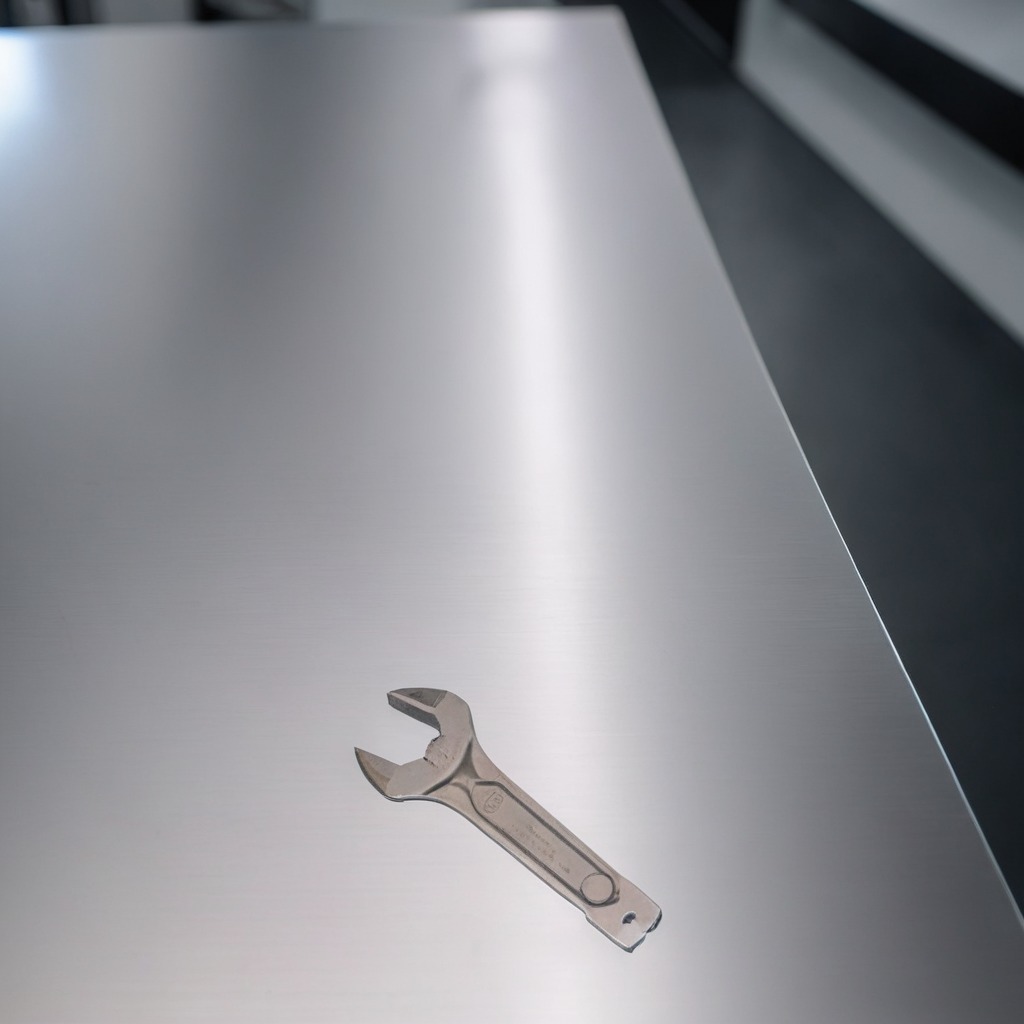
An wrench is lying on a stainless steel table in a high-end prototyping lab.